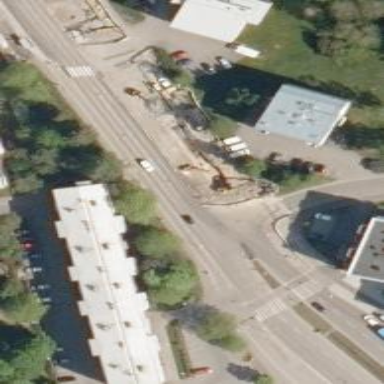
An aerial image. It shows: Tram level crossing on the railway.